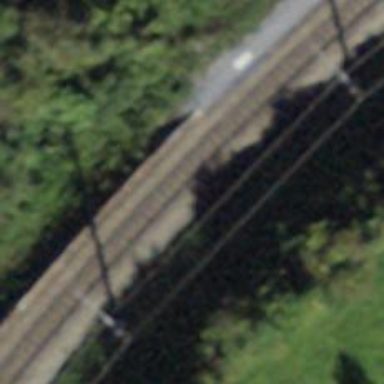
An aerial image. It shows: Narrow-gauge railway bridge with contact line electrification.